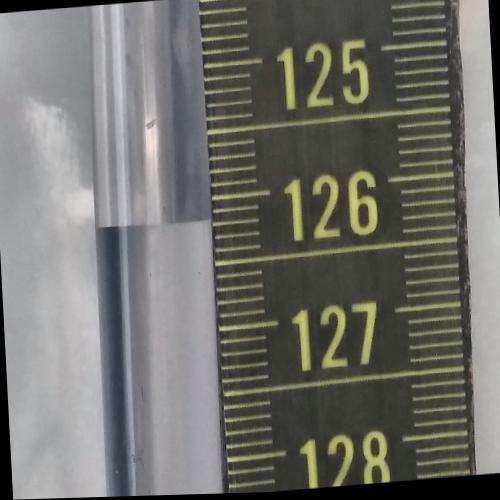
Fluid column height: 126.2 cm